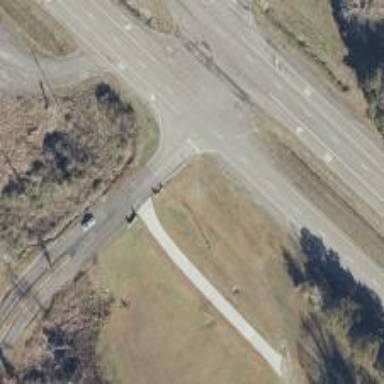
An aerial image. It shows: Driveway leading to service road.